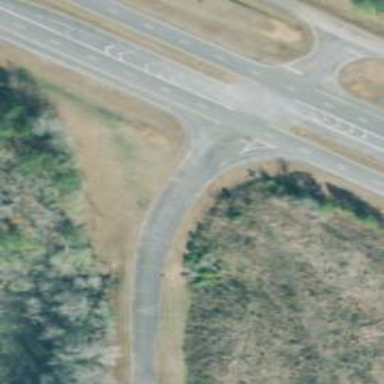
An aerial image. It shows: Primary link road with asphalt surface.